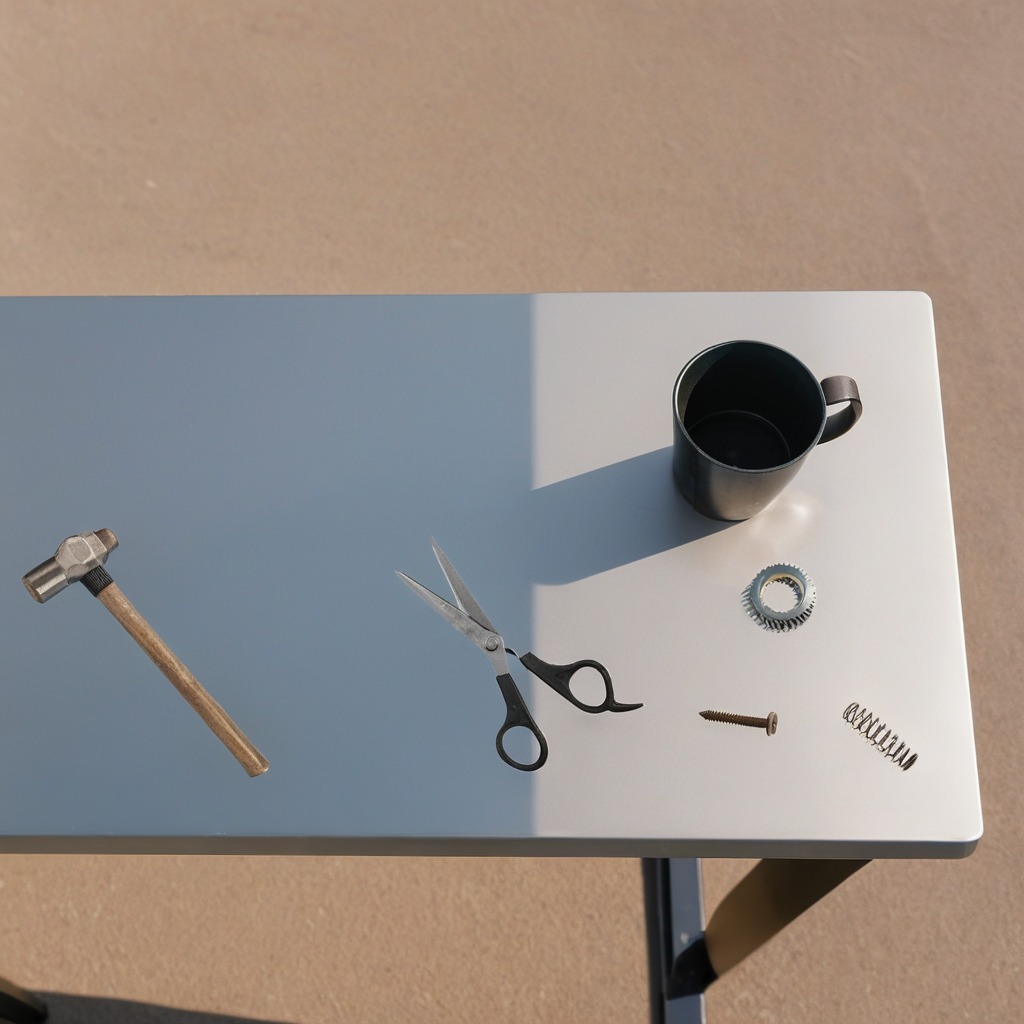
A steel gear with teeth, a metal machine screw, a hammer, a coiled metal spring, and a pair of scissors are lying on the table.